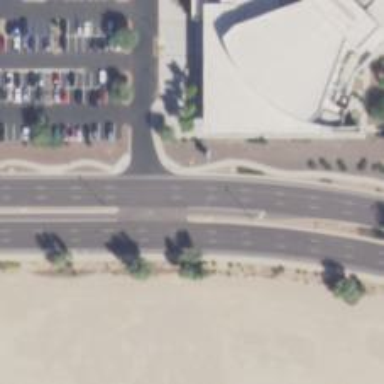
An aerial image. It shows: Secondary road with asphalt surface.